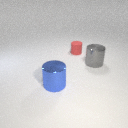
large gray metal cylinder in front of small red rubber cylinder